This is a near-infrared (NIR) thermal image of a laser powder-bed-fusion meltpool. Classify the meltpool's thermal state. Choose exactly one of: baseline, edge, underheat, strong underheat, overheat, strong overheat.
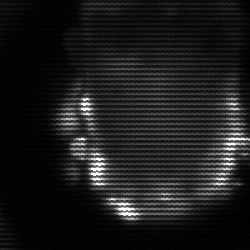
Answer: baseline